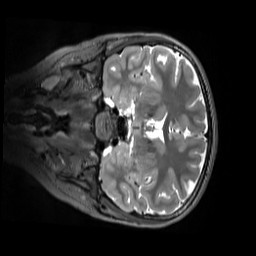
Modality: T2w
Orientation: coronal
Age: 12
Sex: female
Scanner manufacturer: siemens
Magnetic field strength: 3 T
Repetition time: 3.2 s
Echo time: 0.408 s